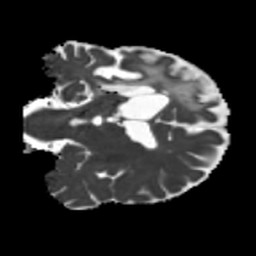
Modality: MD
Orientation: coronal
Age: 56
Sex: male
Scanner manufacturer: siemens
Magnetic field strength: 3 T
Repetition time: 5.25 s
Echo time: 0.08 s